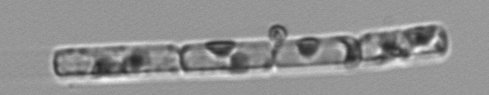
Label: Guinardia_delicatula